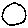
Label: circle